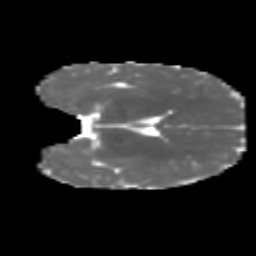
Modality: MD
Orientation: coronal
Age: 8
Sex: female
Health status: healthy